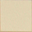
Piece: xx